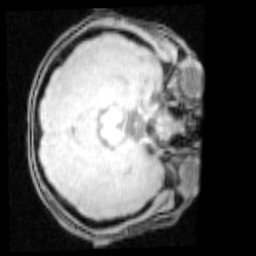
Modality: PDw
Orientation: axial
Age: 22
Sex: male
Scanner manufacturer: siemens
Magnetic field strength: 3 T
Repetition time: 0.25 s
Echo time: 0.00103 s